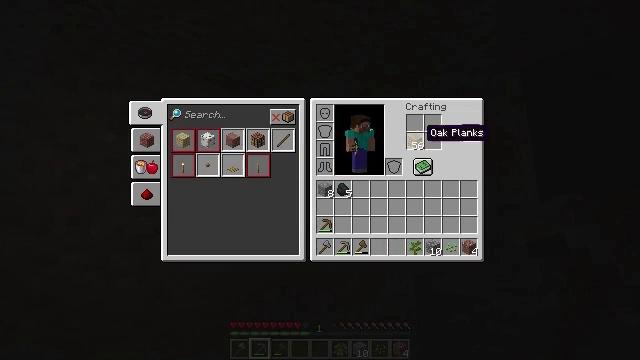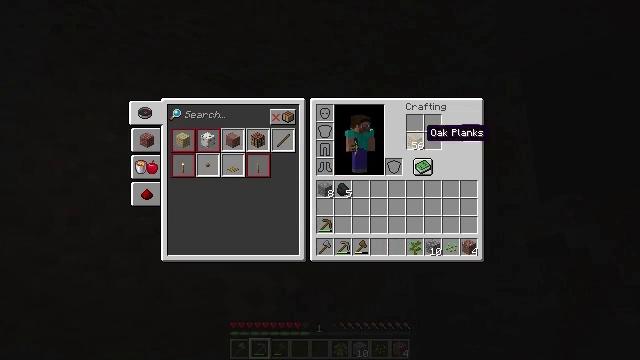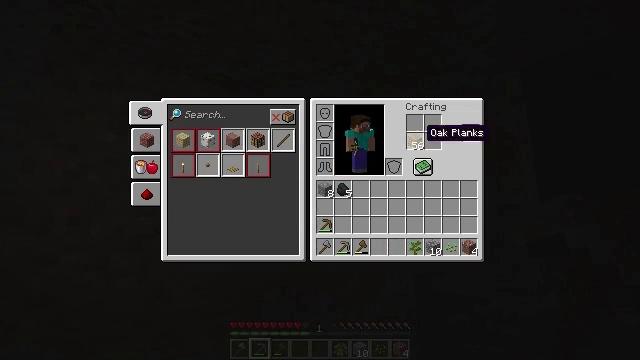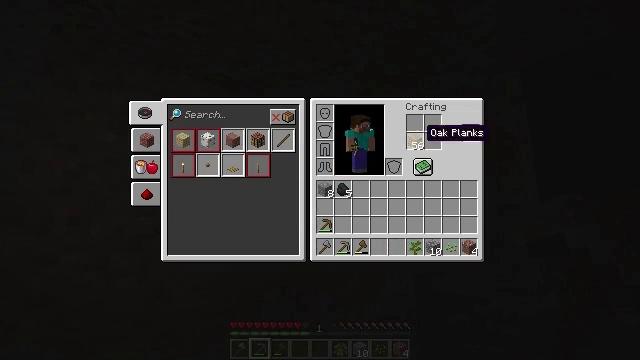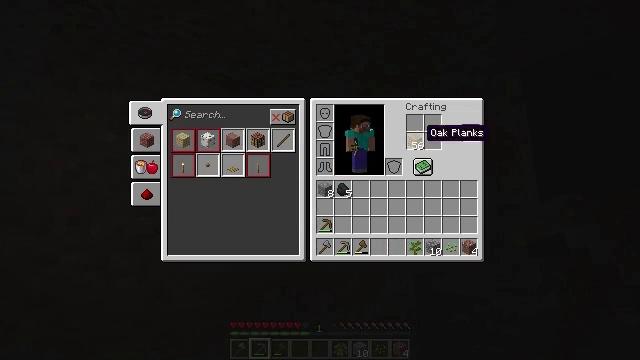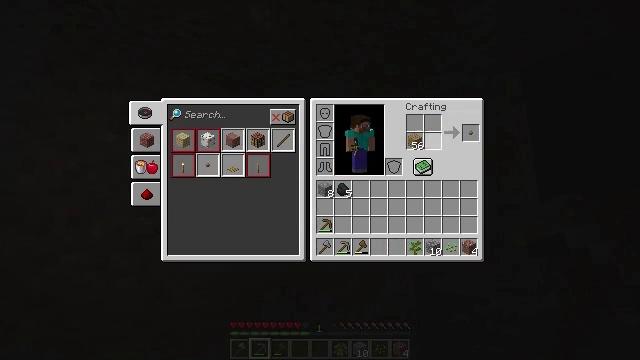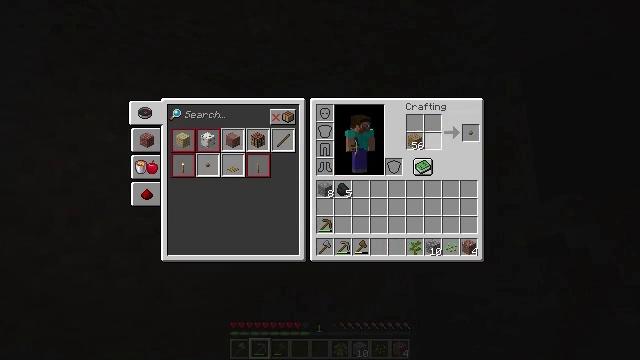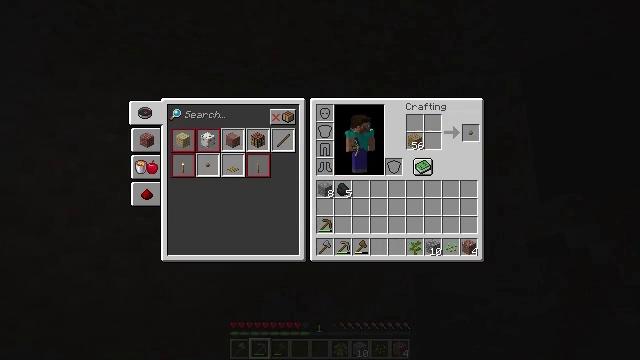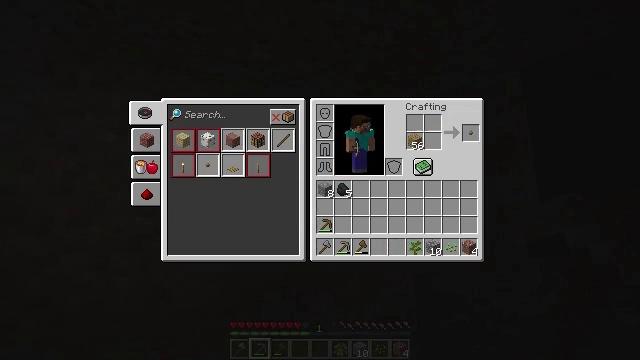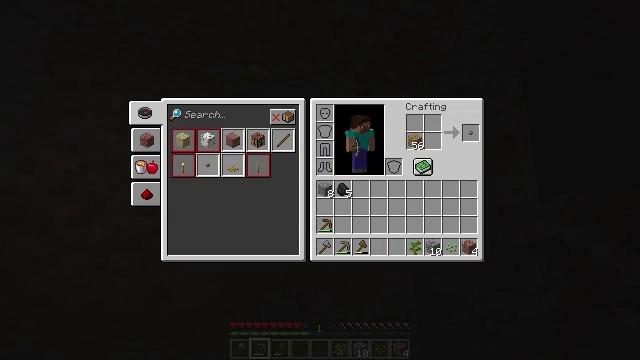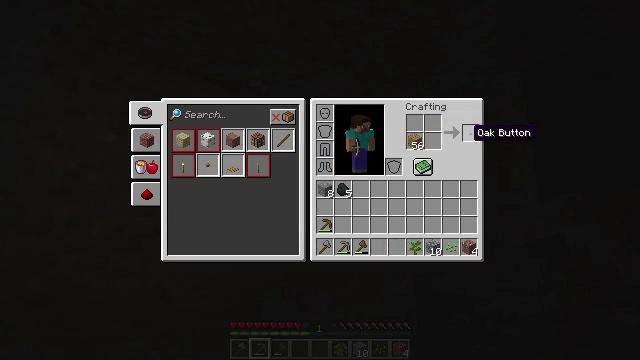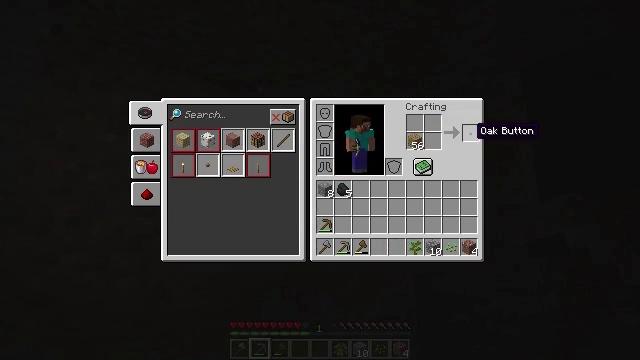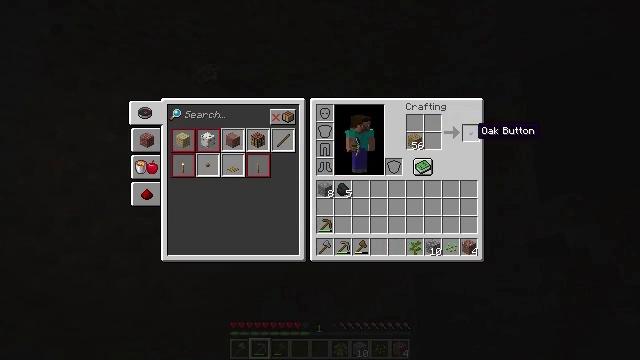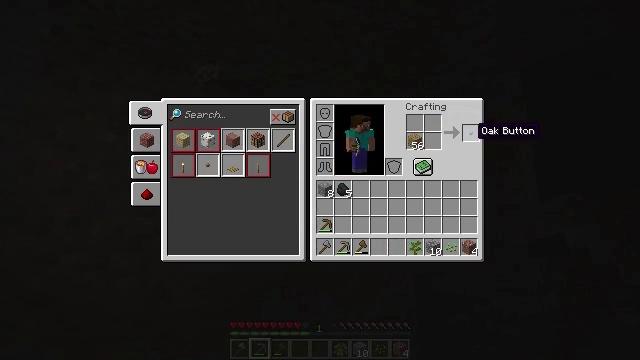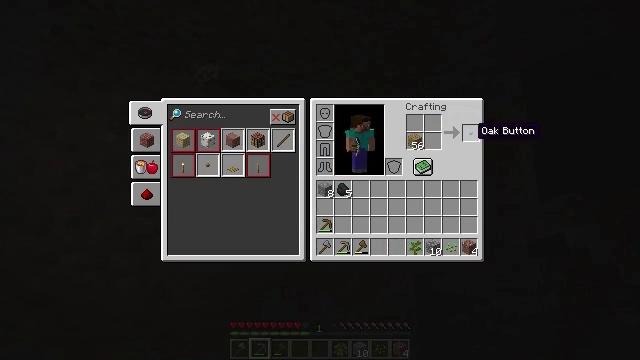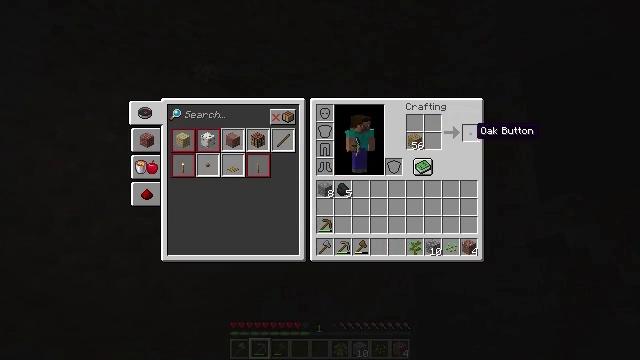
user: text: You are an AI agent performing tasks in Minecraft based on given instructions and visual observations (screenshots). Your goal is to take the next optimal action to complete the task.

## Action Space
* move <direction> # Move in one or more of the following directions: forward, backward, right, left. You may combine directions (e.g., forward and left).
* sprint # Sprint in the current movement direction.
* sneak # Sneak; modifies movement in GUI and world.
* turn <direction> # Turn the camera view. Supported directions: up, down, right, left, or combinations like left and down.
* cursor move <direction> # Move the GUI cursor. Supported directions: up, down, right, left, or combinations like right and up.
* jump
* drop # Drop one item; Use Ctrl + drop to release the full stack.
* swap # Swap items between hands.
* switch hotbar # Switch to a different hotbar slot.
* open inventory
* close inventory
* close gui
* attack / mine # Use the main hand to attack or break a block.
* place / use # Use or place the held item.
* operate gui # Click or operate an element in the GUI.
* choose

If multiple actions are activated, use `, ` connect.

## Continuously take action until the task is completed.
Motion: motion action
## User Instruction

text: Craft sticks from planks in the inventory.
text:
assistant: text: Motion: no_op
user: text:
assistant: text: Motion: no_op
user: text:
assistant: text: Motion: no_op
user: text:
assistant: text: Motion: no_op
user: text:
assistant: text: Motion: no_op
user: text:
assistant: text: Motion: turn right
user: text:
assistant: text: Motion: no_op
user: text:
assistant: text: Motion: no_op
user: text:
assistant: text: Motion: no_op
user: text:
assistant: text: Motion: no_op
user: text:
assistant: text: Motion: no_op
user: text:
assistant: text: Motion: no_op
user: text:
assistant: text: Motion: no_op
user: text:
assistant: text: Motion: no_op
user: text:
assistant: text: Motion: no_op
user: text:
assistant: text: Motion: no_op
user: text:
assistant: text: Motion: no_op
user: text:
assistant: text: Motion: no_op
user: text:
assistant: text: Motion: no_op
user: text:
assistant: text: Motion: turn left and down
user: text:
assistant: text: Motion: turn left
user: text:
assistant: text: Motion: turn left
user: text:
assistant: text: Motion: no_op
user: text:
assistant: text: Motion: turn right
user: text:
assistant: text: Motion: turn right
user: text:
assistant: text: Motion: no_op
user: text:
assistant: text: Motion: no_op
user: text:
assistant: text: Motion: no_op
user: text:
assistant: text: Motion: no_op
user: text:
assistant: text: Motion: no_op